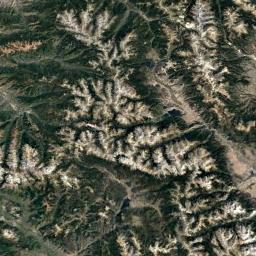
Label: mountain